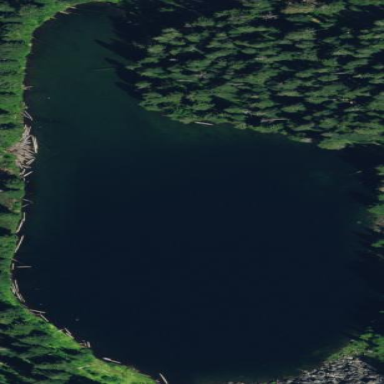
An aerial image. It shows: Beautiful lake surrounded by nature.